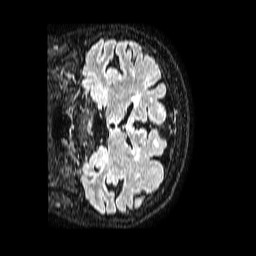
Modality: FLAIR
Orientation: coronal
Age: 75
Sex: female
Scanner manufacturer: philips
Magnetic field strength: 1.5 T
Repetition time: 4.8 s
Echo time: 0.3 s